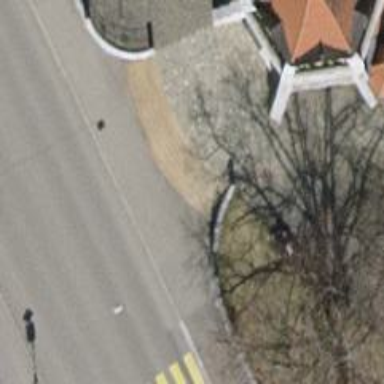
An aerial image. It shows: Bench.